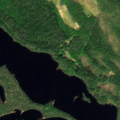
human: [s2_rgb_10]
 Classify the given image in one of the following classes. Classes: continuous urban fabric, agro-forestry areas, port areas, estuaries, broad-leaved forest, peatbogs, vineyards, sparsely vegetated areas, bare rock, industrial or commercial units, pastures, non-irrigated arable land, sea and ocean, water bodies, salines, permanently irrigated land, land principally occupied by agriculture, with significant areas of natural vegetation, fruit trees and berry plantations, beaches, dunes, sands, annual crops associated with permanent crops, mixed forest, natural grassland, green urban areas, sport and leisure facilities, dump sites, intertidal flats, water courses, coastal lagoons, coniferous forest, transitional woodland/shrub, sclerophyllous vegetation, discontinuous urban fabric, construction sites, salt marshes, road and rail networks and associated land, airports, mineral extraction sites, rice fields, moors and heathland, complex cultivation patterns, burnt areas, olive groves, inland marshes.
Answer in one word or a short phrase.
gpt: coniferous forest, transitional woodland/shrub, water bodies